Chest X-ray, PA view. Patient: 45 years old, sex M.
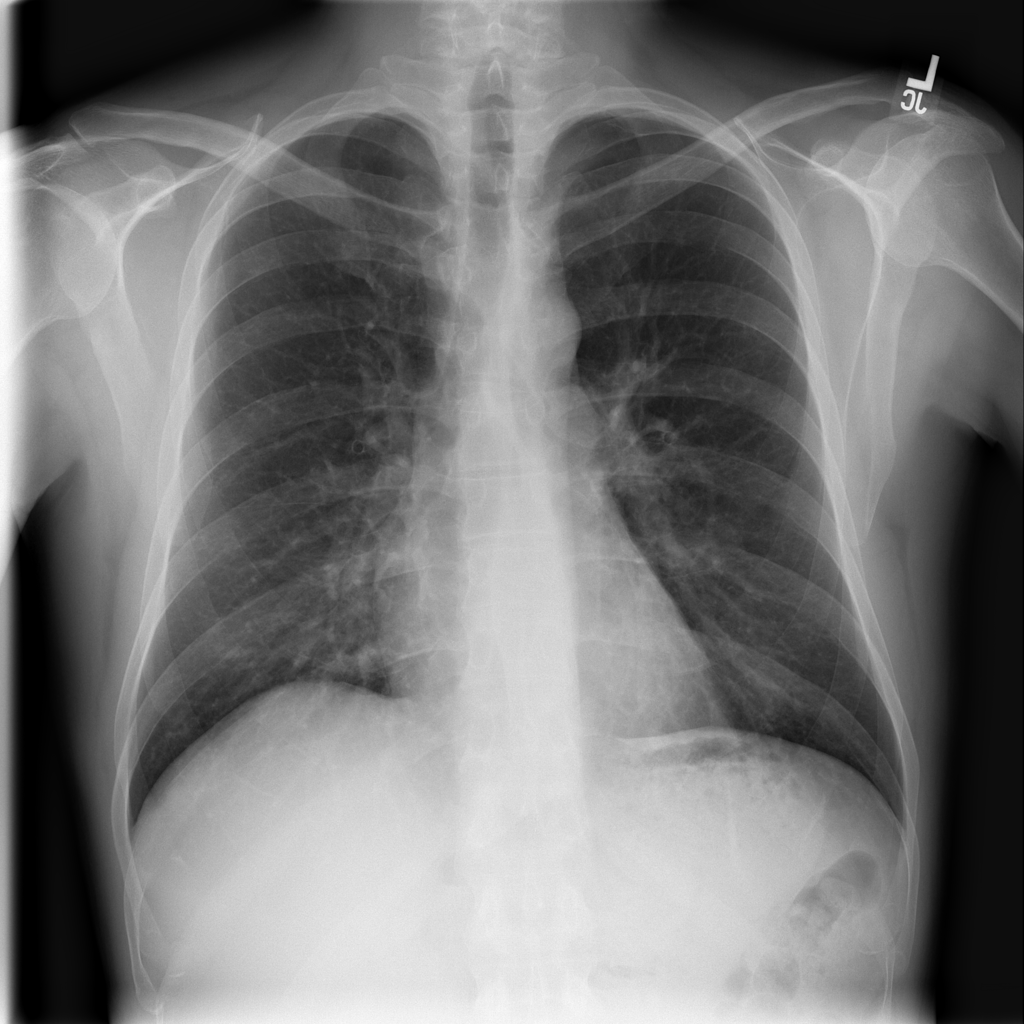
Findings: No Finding